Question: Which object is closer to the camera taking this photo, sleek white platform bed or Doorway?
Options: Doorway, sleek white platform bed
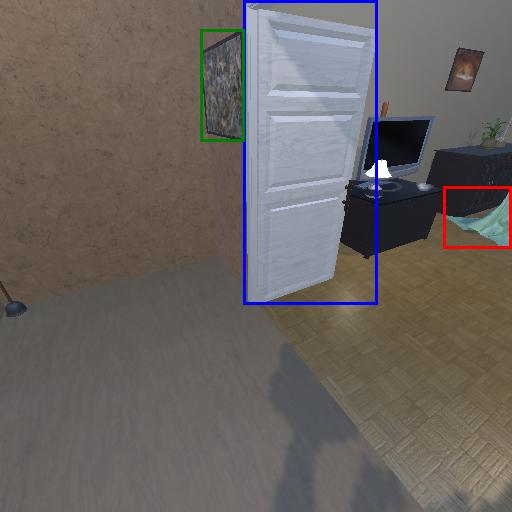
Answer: Doorway